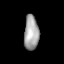
Tissue: lung
Cell type: T cells
Senescence score: 0.2159
Nuclear area (px): 496
Mean DAPI intensity: 165.194